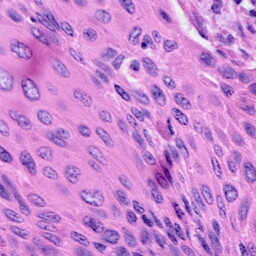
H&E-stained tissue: Cervix